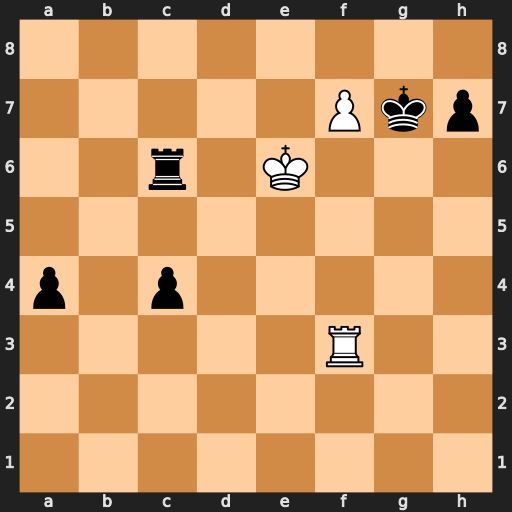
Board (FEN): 8/5Pkp/2r1K3/8/p1p5/5R2/8/8
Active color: w
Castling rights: -
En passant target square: -
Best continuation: Kd7 Kf8 Kxc6